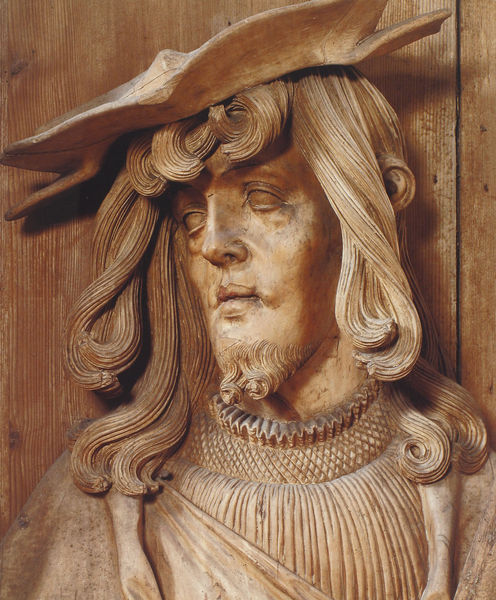
Titel: Hochaltar im Münster St. Stephanus in Breisach
Künstler: H. L. Meister
Standort: Breisach, Münster St. Stephan (EU - D - BW)
Schlagwörter: kopf, mann, braun, haar, holz, hut, mund, nase, blick, bart, hemd, kappe, mütze, augen, falten, gesicht, kragen, portrait, gewand, haare, mantel, locken, renaissance, skulptur, kopfbedeckung, relief, plastik, rüschen, kinnbart, dünn, blind, schnitzerei, heiliger, plissee, geschnitzt, fältelung, gelockt, scnitzerei